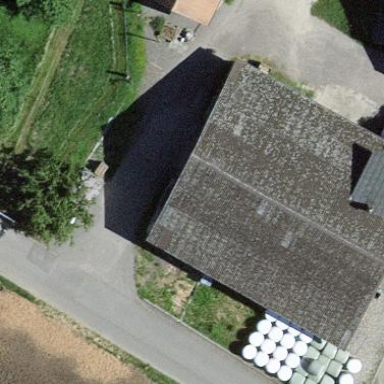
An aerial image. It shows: Rural barn.